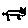
Label: cat